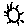
Label: sun